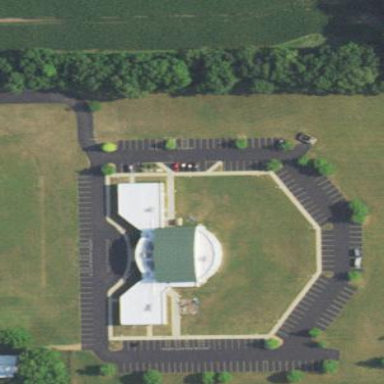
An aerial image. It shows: Church which is place of worship.